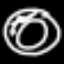
Label: donut